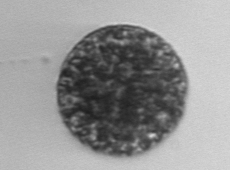
Label: Vicicitus_globosus